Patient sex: M
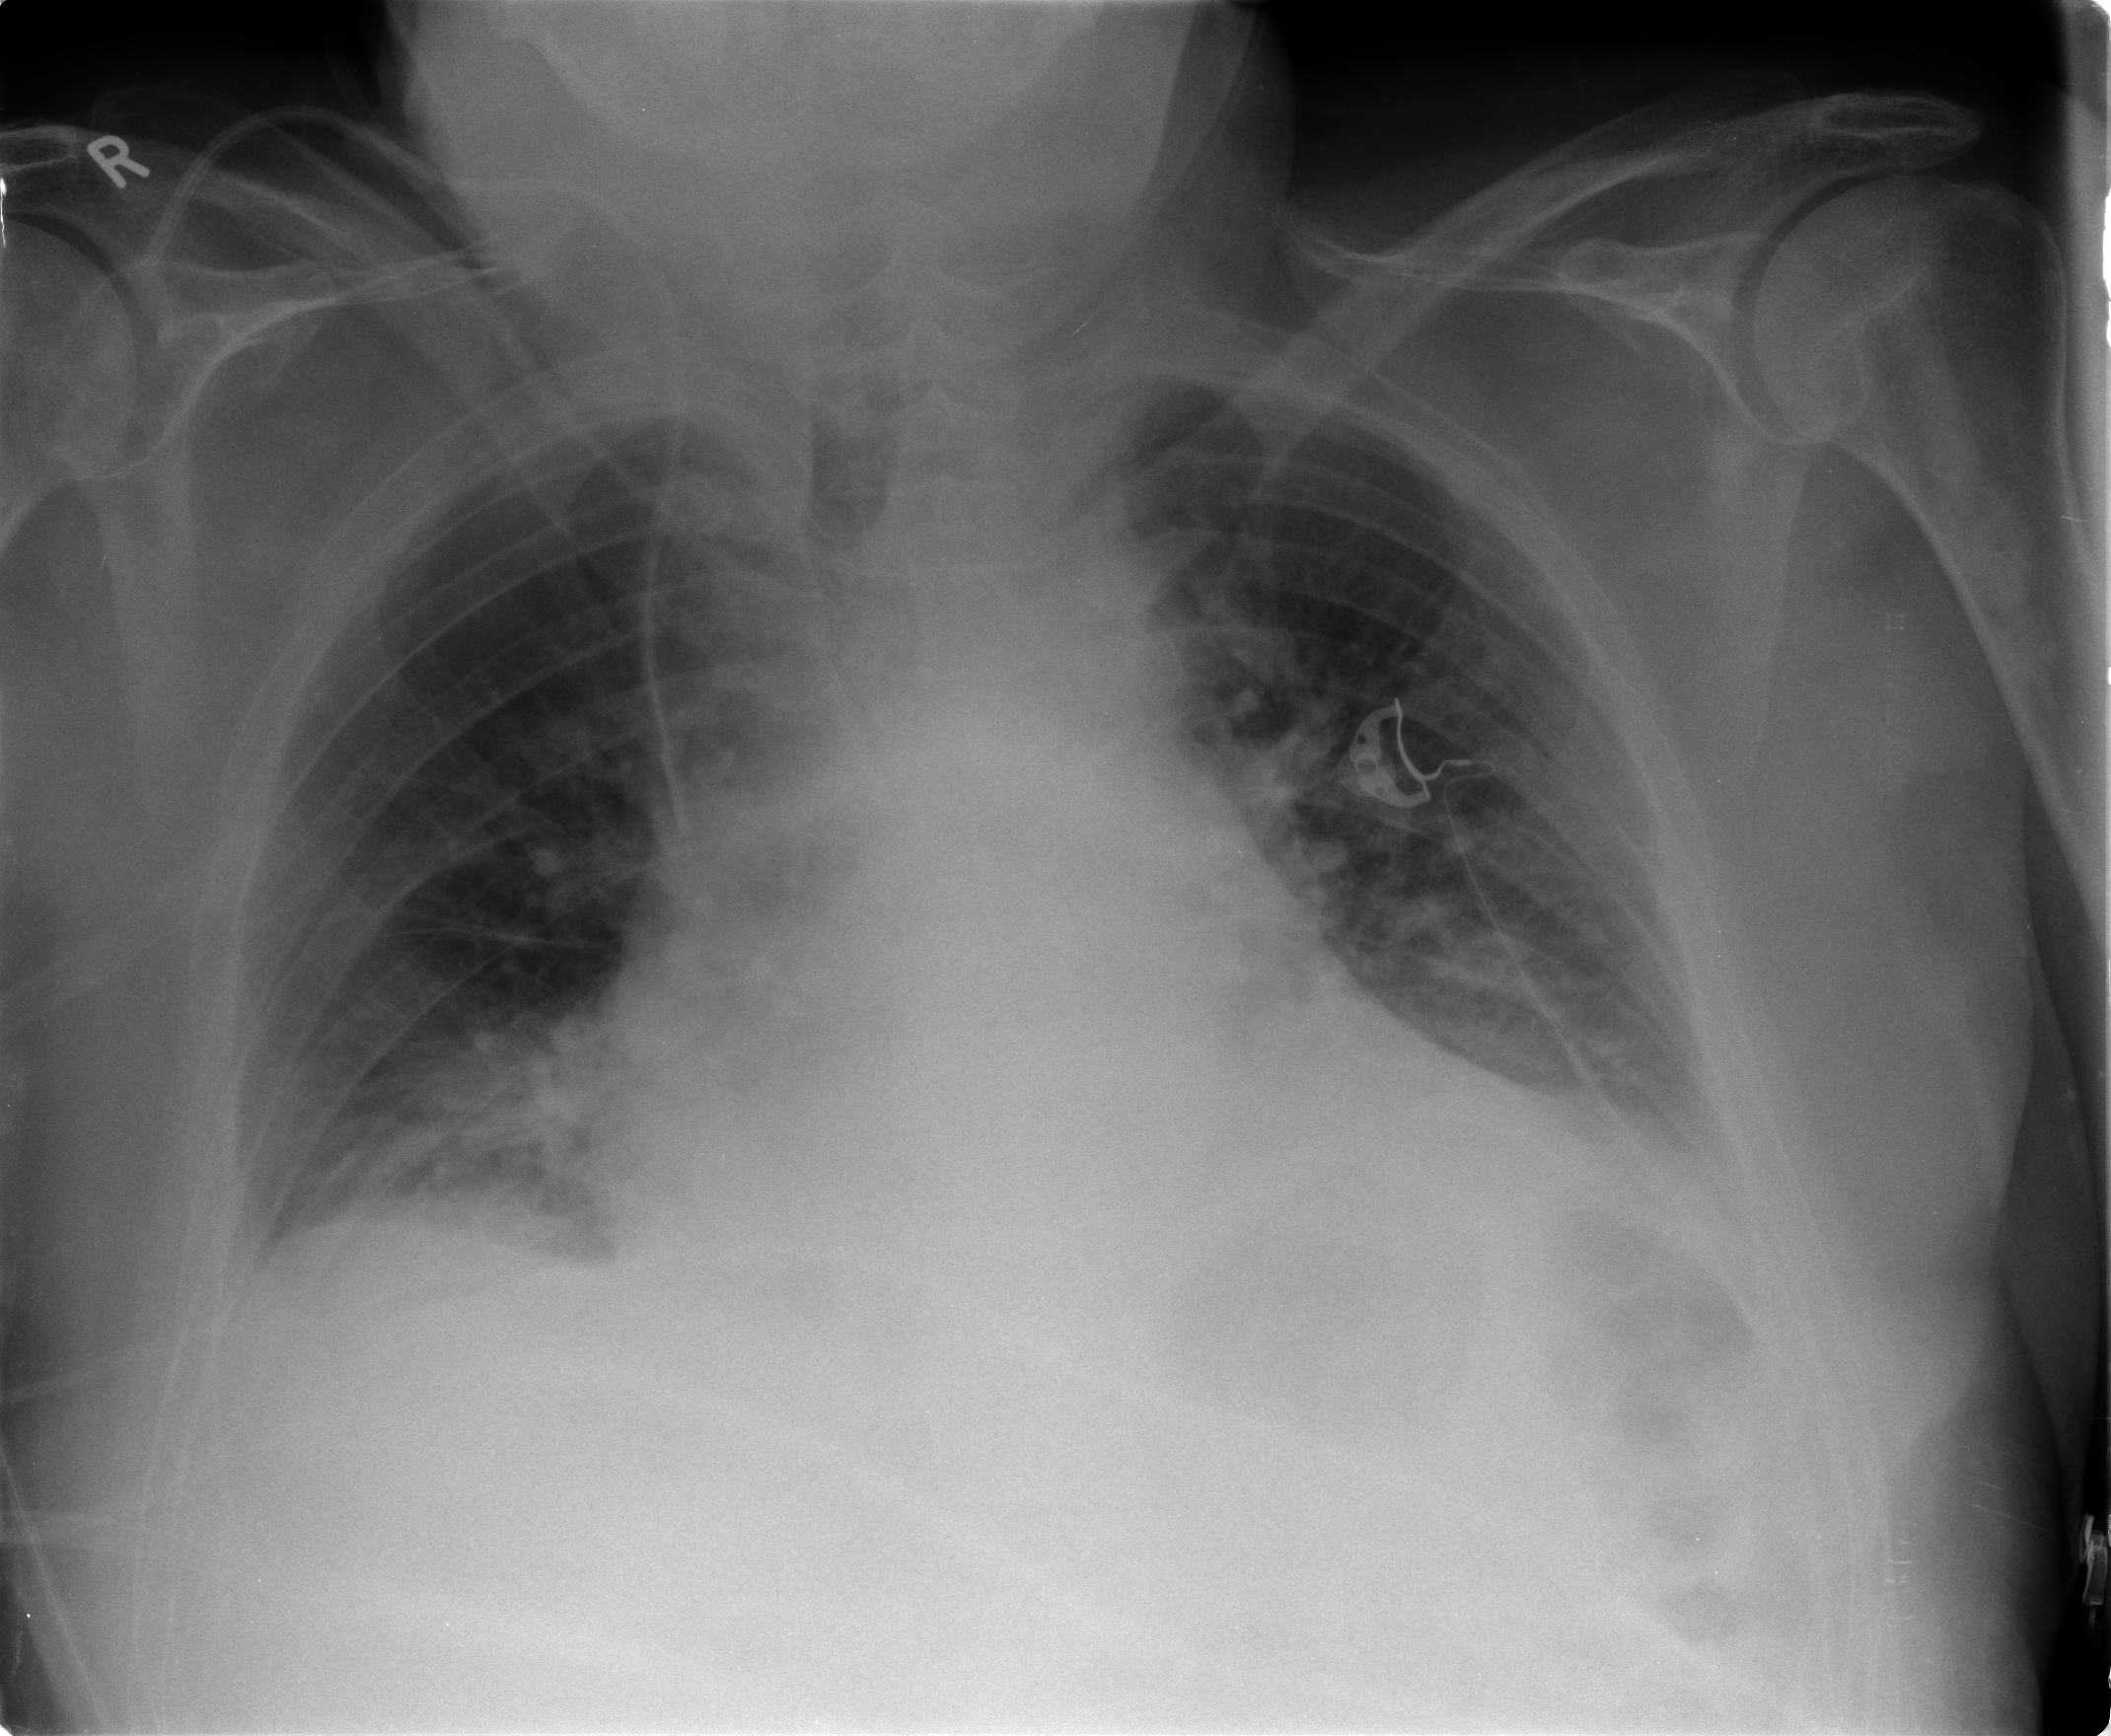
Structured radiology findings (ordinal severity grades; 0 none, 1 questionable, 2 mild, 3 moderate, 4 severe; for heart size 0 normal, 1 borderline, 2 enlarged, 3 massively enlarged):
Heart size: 2
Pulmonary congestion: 0
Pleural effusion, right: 1
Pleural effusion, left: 1
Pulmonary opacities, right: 1
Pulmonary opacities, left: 0
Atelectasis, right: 2
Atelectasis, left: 2